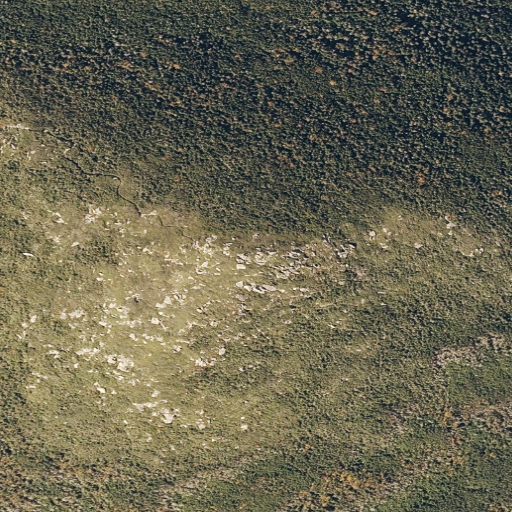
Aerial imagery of mountain in Maine named South Brother containing evergreen forest, mixed forest, and grassland